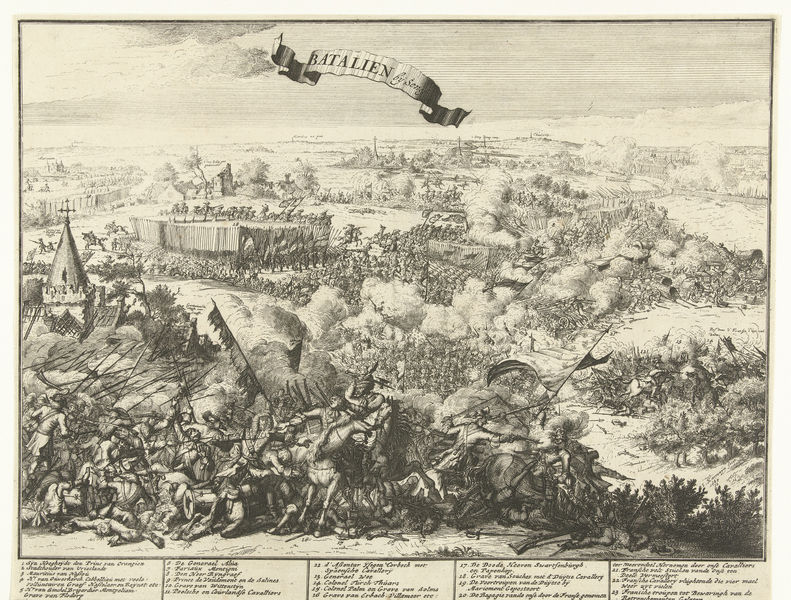
Titel: Slag bij Seneffe
Künstler: Jacobus Harrewijn
Standort: Amsterdam
Institution: Rijksmuseum
Schlagwörter: cheval, chevaux, drapeau, drapeaux, soldats, bataille, arme, guerre, chevalier, armes, soldat, fumee, chevaliers, guerr